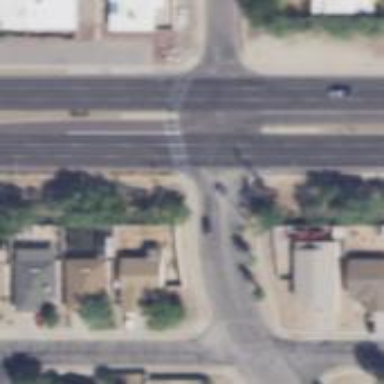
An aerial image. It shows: Marked crossing on the road.